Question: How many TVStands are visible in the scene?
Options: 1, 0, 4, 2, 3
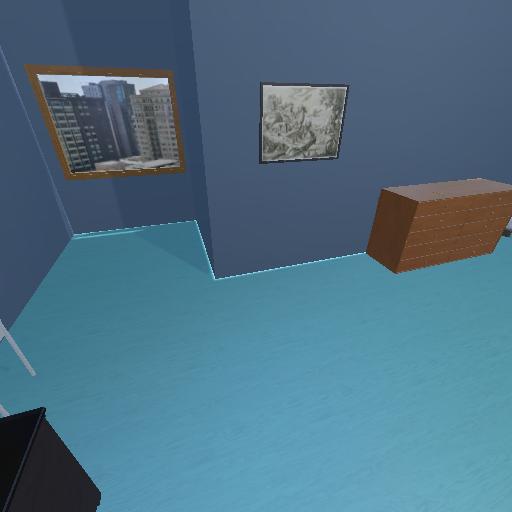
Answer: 1